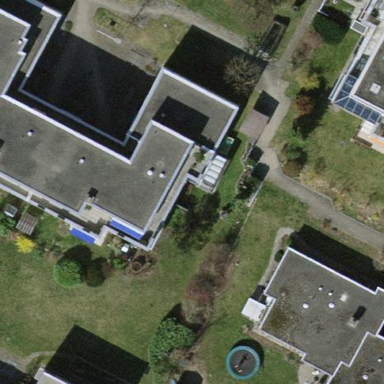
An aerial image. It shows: Flat-roofed building.